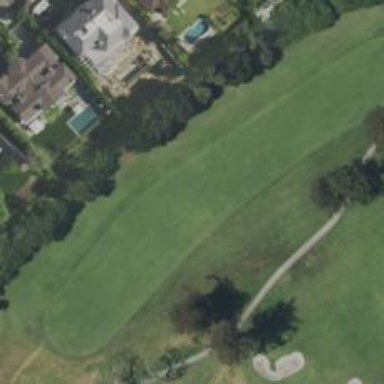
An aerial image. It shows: View of golf hole.